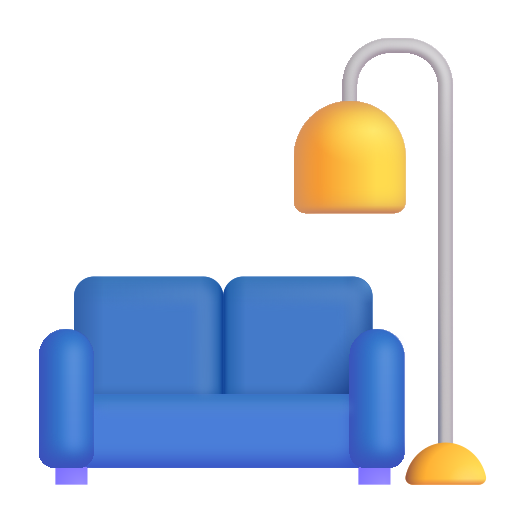
couch and lamp color